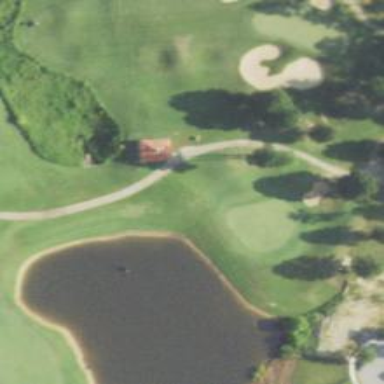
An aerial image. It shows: Golf hole.